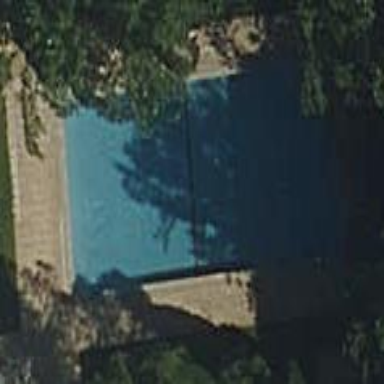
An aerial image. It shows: Swimming pool located in leisure land.